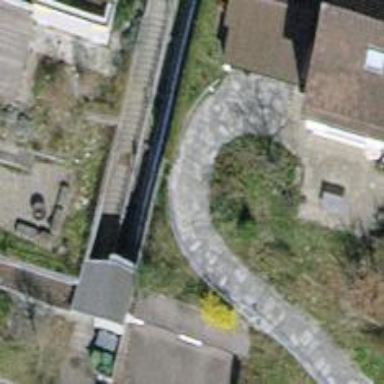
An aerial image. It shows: Footway.